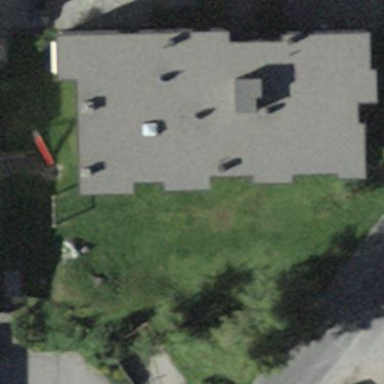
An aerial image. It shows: Flat-roofed building.